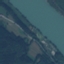
Land use / land cover: River